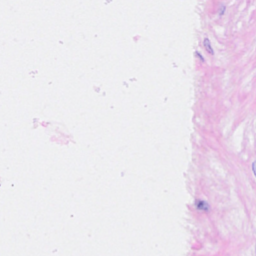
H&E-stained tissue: Breast